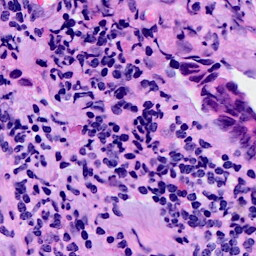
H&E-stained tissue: Breast